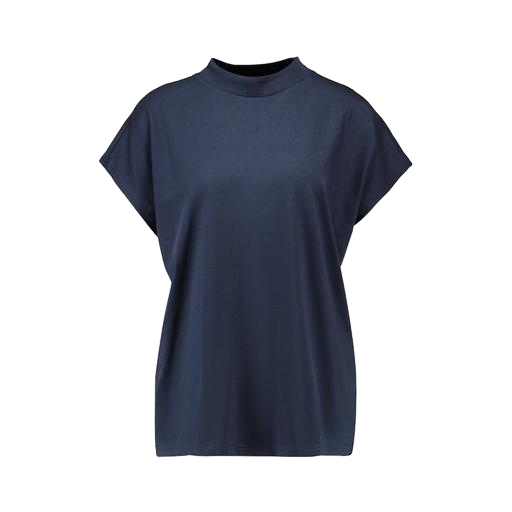
blue oversized high neck t-shirt, cap-sleeved tee, boxy fit t-shirt, white background